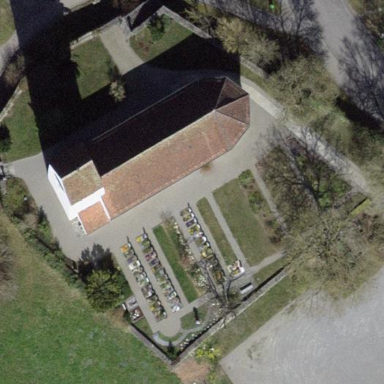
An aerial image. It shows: Church which is place of worship.